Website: apple
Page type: customer-info-address
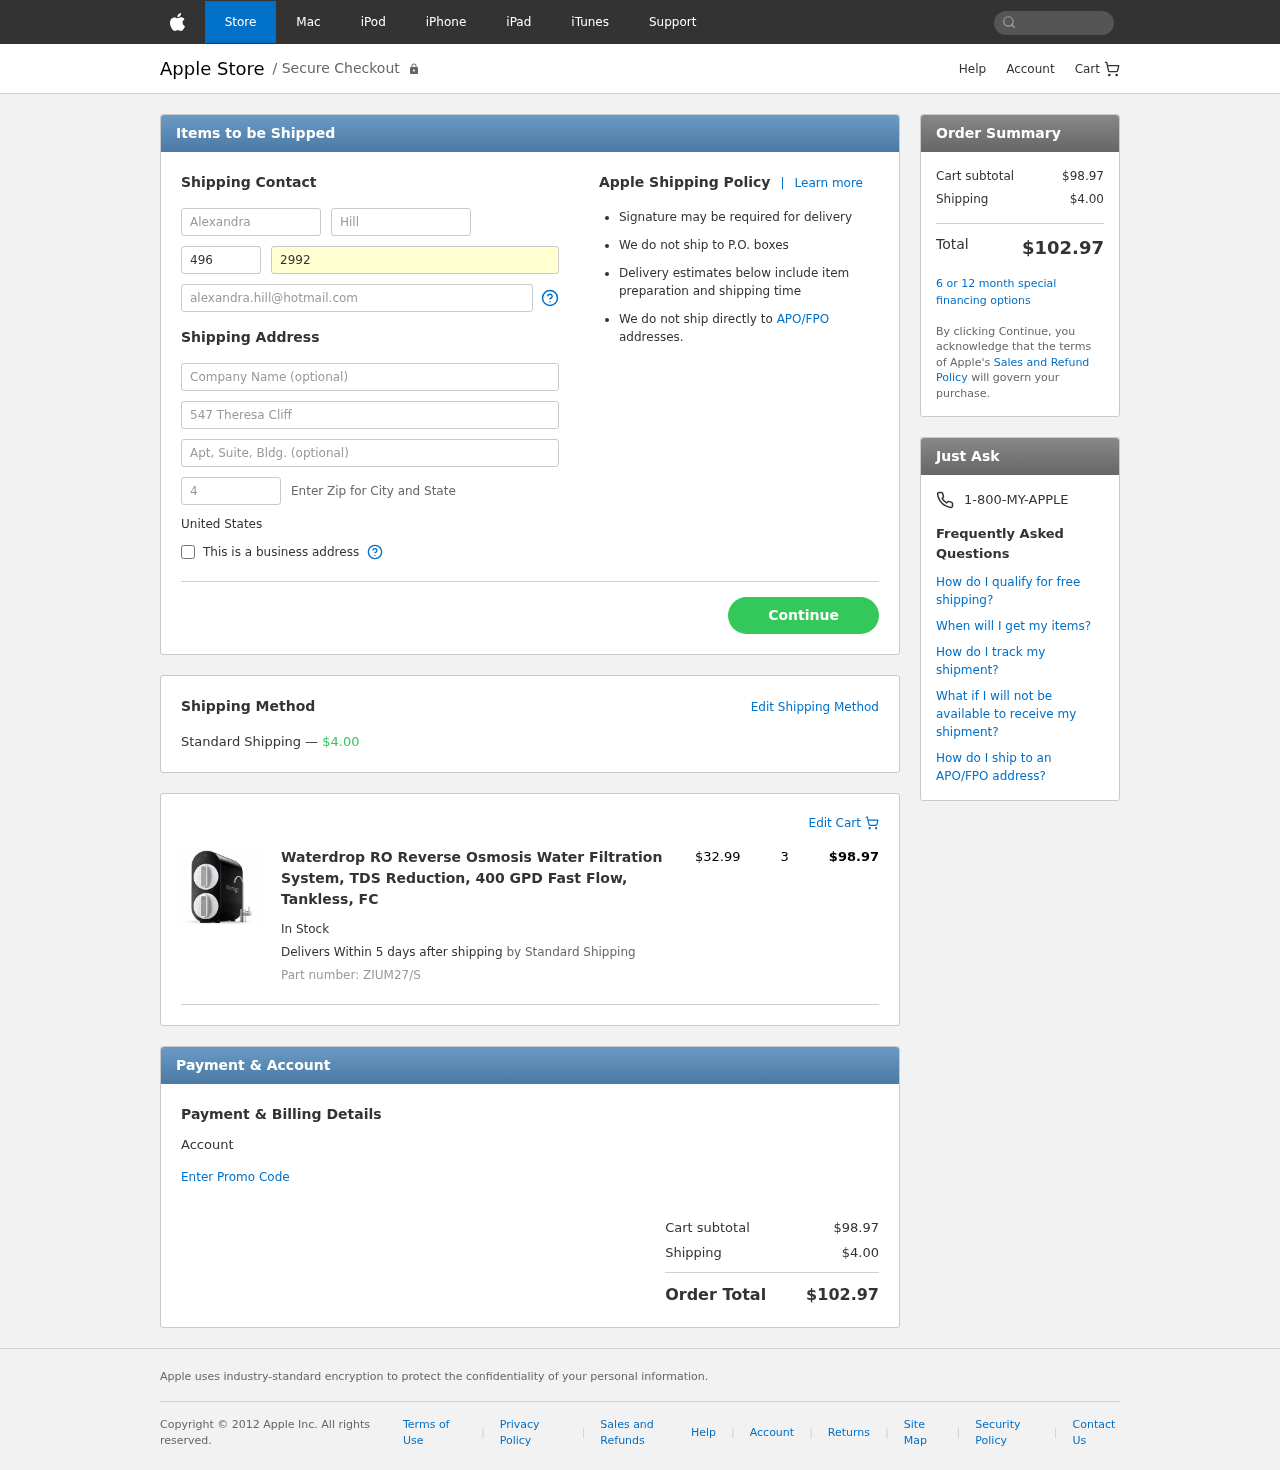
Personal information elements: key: PII_COUNTRY
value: United States
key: PII_FIRSTNAME
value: Alexandra
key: PII_LASTNAME
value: Hill
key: PII_PHONE_AREA
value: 496
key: PII_PHONE_LINE
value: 2992
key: PII_EMAIL
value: alexandra.hill@hotmail.com
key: PII_STREET
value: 547 Theresa Cliff
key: PII_POSTCODE
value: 41724
Product elements: key: PRODUCT1_NAME
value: Waterdrop RO Reverse Osmosis Water Filtration System, TDS Reduction, 400 GPD Fast Flow, Tankless, FC
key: PRODUCT1_PRICE
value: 32.99
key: PRODUCT1_QUANTITY
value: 3
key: PRODUCT1_SKU
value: ZIUM27/S
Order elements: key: ORDER_SHIPPING_COST
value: $4.00
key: ORDER_ITEM_TOTAL
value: $98.97
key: ORDER_SUBTOTAL
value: $98.97
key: ORDER_TOTAL
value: $102.97